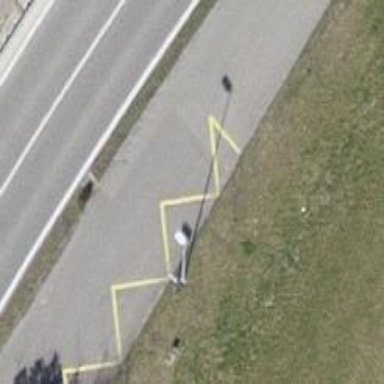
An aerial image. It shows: Bus stop with platform for public transport.